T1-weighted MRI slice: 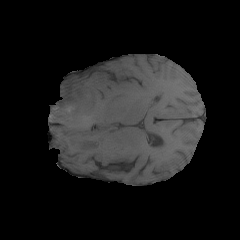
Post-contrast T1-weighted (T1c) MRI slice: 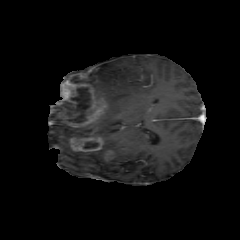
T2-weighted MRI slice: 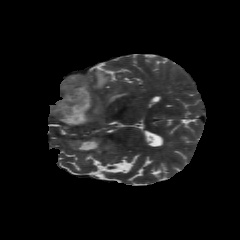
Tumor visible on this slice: yes